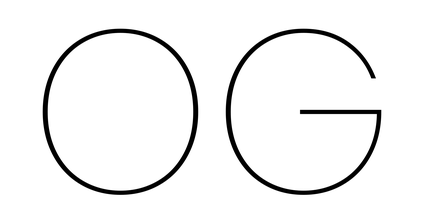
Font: Poppins-Thin